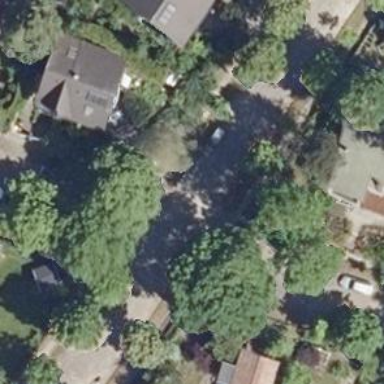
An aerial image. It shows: Residential road.